Interaction volume radius: 5 \u00c5
Interaction volume height: 10 \u00c5
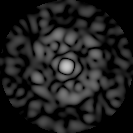
Disorder parameter: 0.724